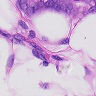
Metastatic tissue present: yes